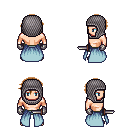
a pixel art fantasy rpg character, male body template, human, light skin, overskirt, teal pants, brown short bangs hairstyle, chain hood, metal gloves, dagger, four views (front, back, left, right), 2x2 character sprite sheet, small pixel art, hard edges, no anti-aliasing